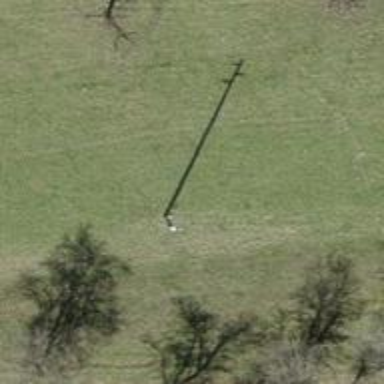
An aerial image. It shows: Power pole.